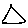
Label: triangle